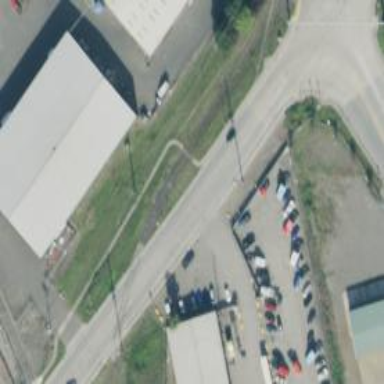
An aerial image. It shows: Rail spur service.